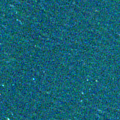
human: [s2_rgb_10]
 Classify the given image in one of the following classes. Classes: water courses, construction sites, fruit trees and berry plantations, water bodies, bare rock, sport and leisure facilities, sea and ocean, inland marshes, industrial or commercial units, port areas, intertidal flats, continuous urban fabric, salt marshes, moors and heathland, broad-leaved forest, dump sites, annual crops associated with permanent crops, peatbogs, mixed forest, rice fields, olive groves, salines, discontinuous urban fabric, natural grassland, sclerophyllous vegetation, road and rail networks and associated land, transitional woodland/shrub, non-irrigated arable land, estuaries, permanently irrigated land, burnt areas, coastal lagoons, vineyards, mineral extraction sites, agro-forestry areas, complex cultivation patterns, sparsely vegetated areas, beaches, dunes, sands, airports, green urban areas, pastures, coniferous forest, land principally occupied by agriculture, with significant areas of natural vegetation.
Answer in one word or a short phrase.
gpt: sea and ocean